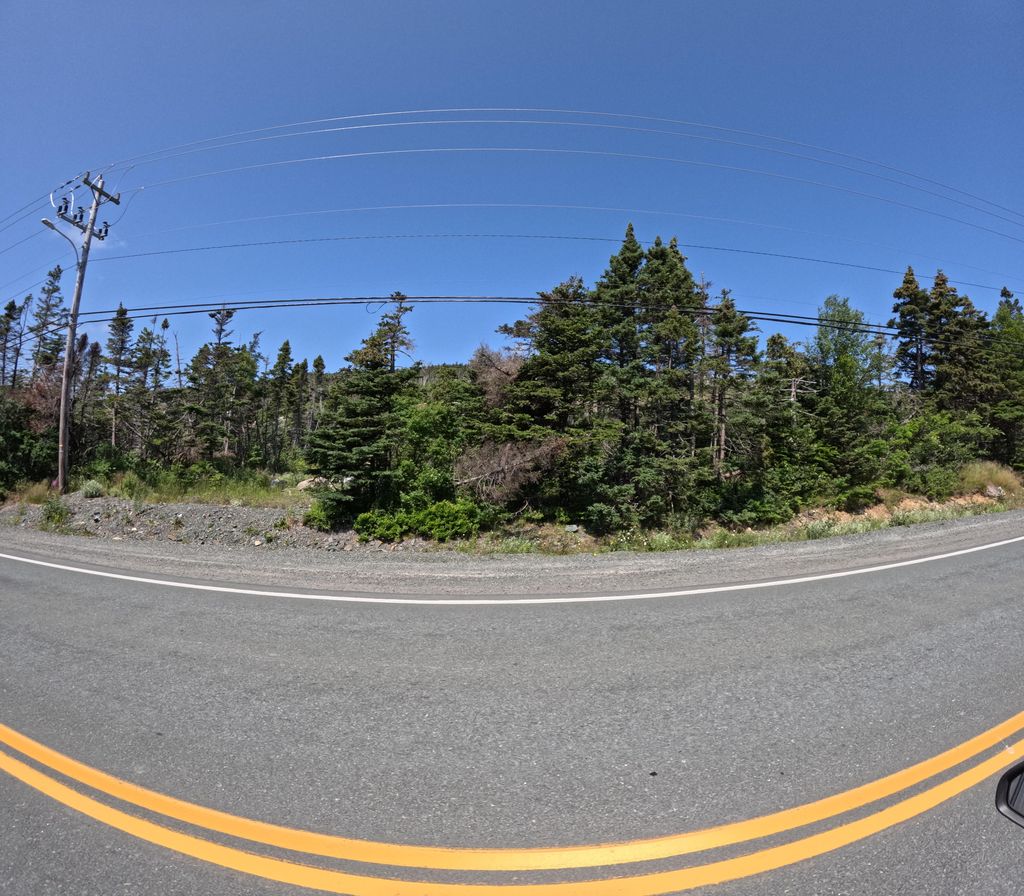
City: st_johns